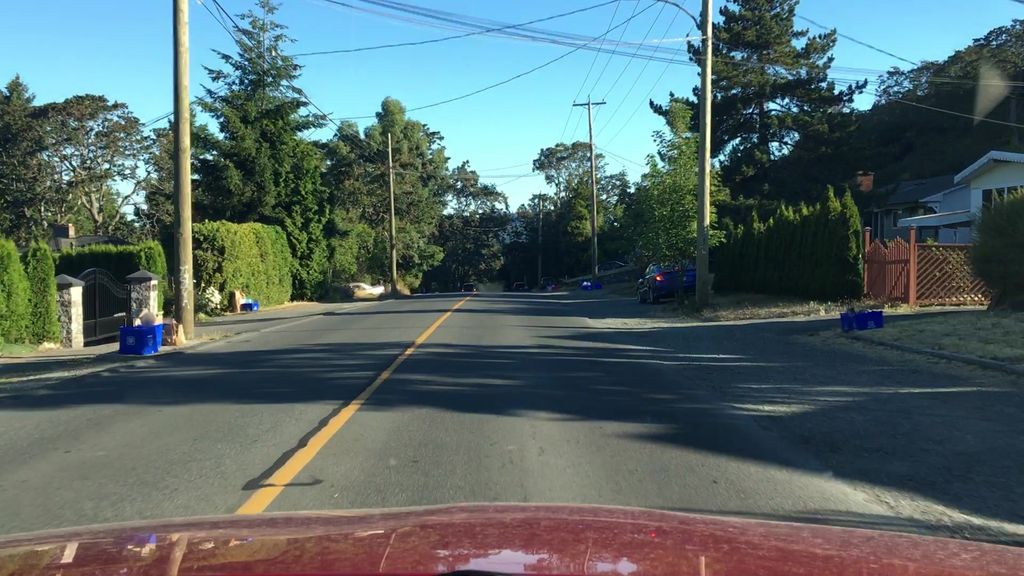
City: victoria